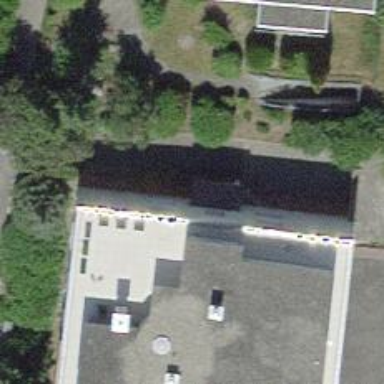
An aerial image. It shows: Residential building.